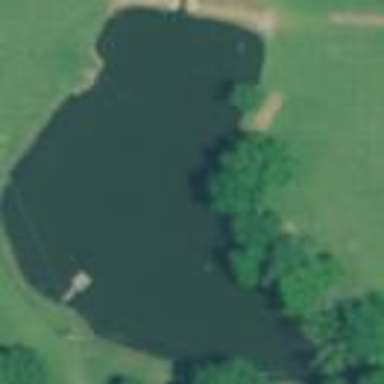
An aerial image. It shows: Peaceful pond surrounded by nature.